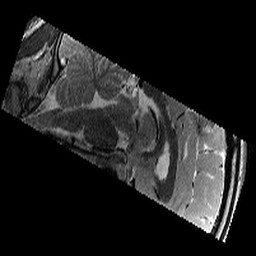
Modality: T2w
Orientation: sagittal
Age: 13
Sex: male
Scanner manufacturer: siemens
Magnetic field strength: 3 T
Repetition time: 9.23 s
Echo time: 0.067 s